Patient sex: M
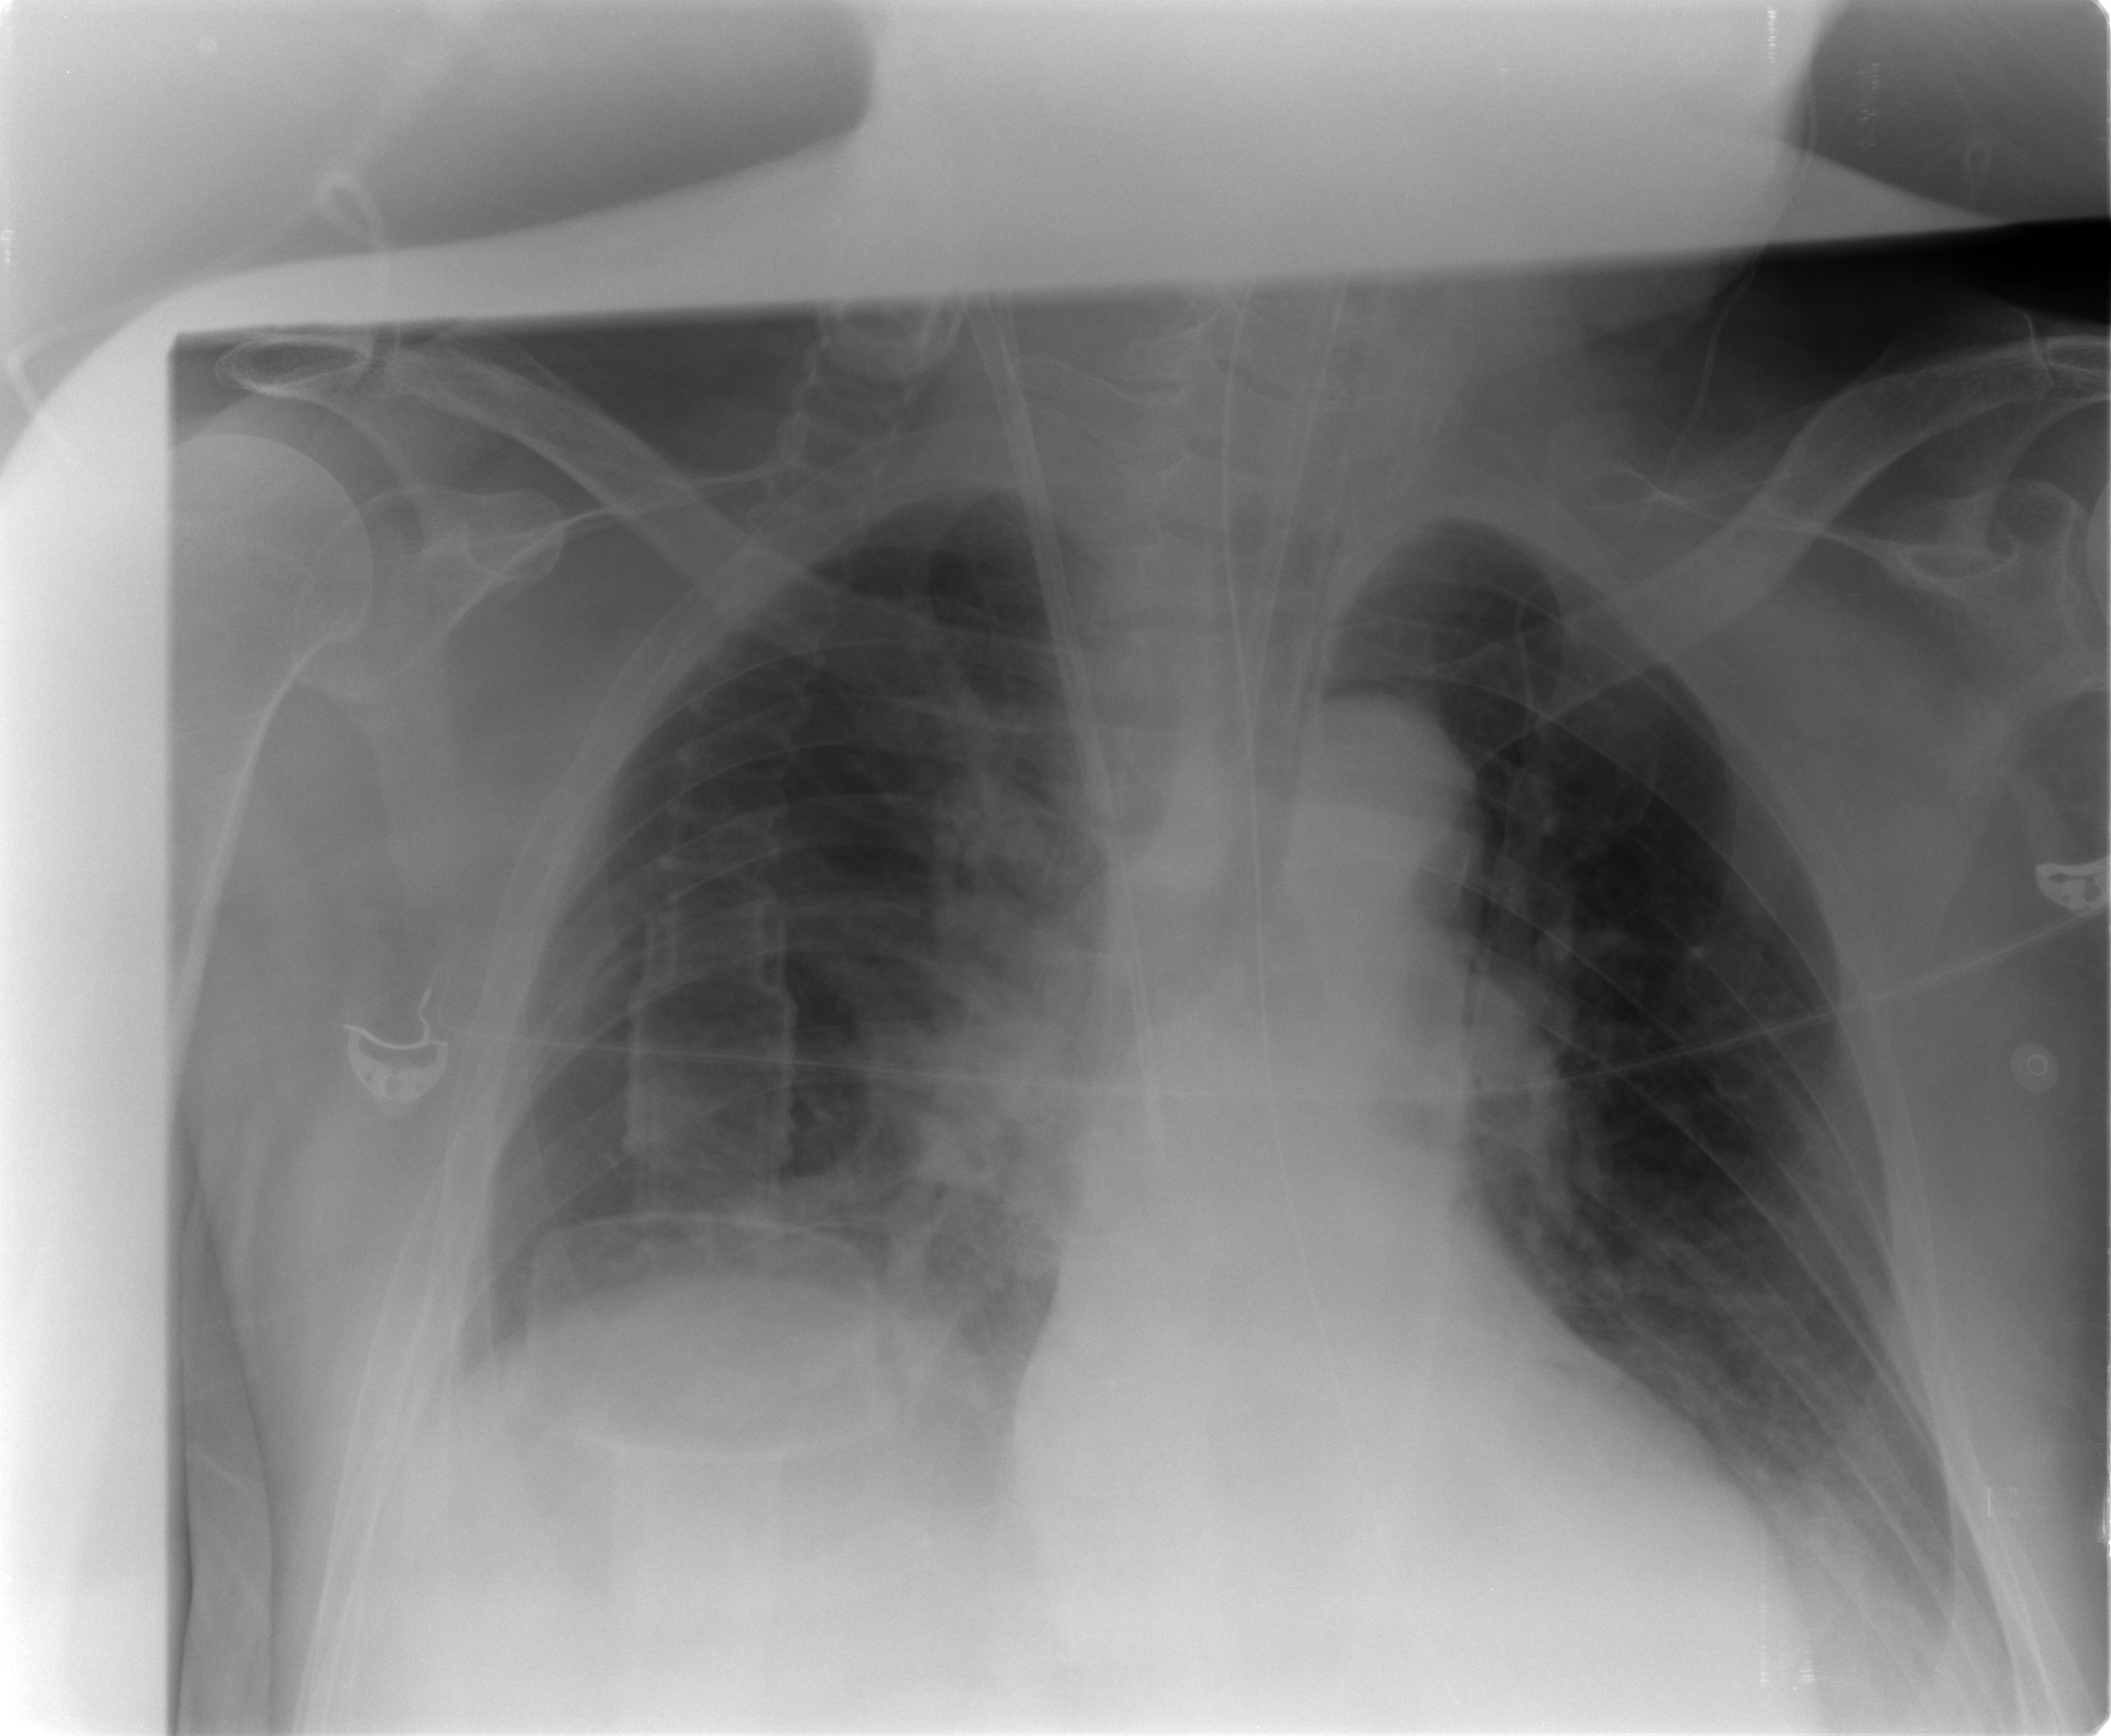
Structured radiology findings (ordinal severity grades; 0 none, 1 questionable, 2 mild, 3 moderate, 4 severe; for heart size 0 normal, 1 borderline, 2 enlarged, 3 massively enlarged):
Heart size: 0
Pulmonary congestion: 0
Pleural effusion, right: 1
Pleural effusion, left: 2
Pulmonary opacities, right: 0
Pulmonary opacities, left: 0
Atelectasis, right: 2
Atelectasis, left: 0